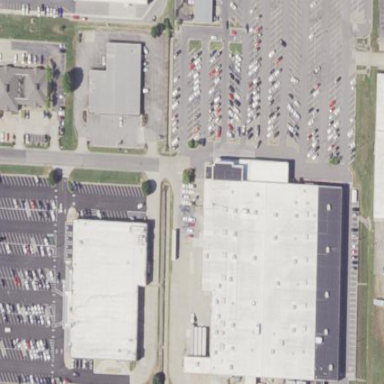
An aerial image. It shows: Parking area.